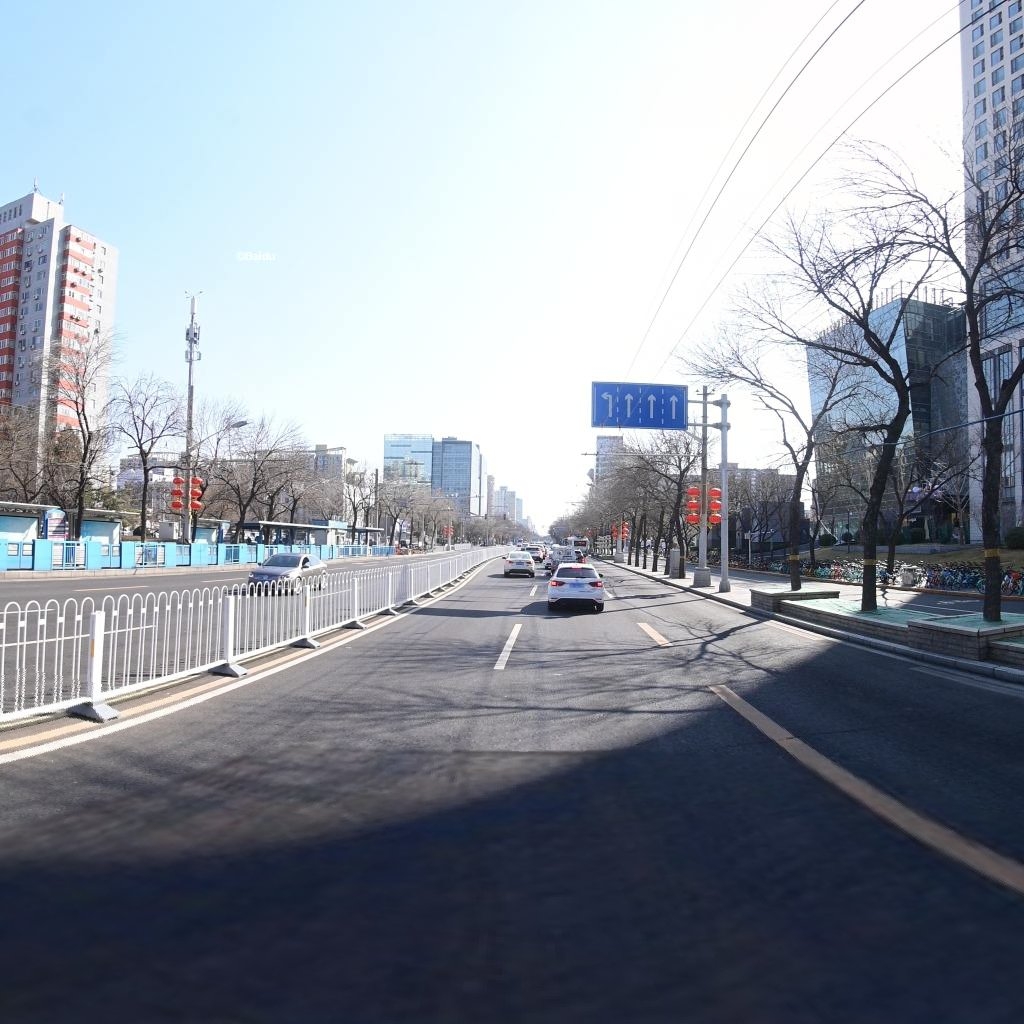
Region: Chaoyang
Road damage annotations: transverse crack